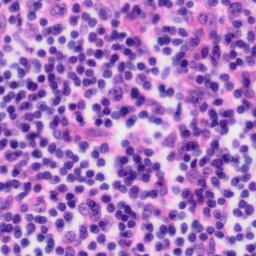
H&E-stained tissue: Tonsil